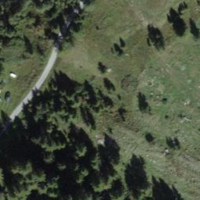
EUNIS habitat code: 24
Species observed at this site:
Fabriciana niobe
Hesperia comma
Melitaea didyma